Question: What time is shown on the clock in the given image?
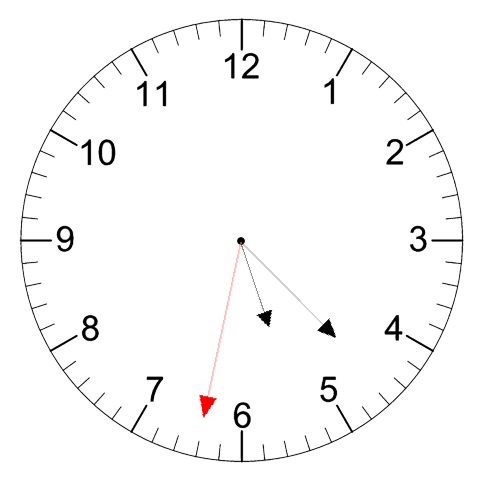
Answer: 05:22:32